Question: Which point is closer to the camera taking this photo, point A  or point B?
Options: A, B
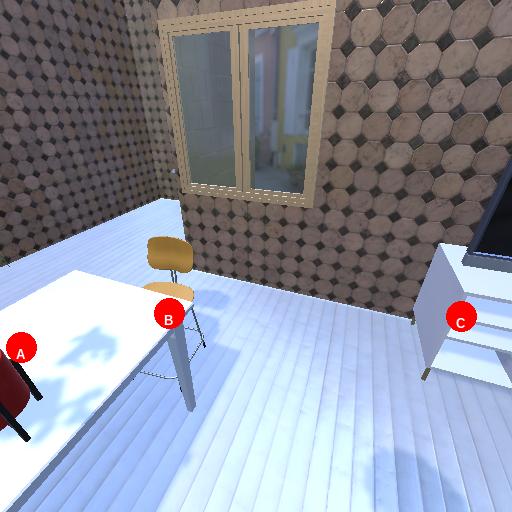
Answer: A